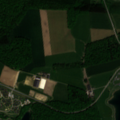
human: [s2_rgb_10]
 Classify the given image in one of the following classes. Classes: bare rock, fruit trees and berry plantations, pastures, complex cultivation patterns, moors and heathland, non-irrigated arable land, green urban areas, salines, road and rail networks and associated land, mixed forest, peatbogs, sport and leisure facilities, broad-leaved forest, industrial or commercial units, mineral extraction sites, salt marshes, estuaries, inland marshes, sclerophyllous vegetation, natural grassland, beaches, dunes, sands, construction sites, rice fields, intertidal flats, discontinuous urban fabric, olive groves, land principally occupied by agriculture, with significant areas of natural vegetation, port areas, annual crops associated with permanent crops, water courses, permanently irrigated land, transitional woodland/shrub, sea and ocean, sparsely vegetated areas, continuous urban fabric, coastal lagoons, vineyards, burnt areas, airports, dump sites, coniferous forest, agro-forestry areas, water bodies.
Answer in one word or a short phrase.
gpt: sport and leisure facilities, pastures, complex cultivation patterns, broad-leaved forest, water bodies